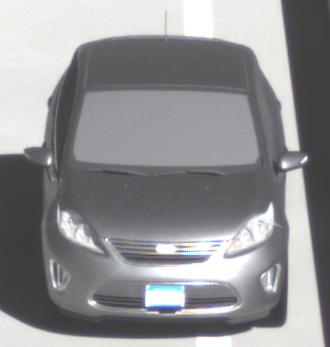
Make: Ford
Model: Fiesta
Detailed model: ’09 Sedan (seventh series)
Model produced from: 2010
Model produced until: 2017
Doors: 4
Color: gray
Road condition: dry road
Daytime: morning or afternoon
Contrast: high contrast